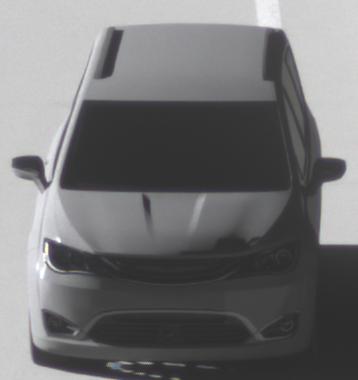
Make: Chrysler
Model: Pacifica
Detailed model: -
Model produced from: 2016
Model produced until: 2020
Doors: 5
Color: gray
Road condition: dry road
Daytime: sunrise or sunset
Contrast: high contrast